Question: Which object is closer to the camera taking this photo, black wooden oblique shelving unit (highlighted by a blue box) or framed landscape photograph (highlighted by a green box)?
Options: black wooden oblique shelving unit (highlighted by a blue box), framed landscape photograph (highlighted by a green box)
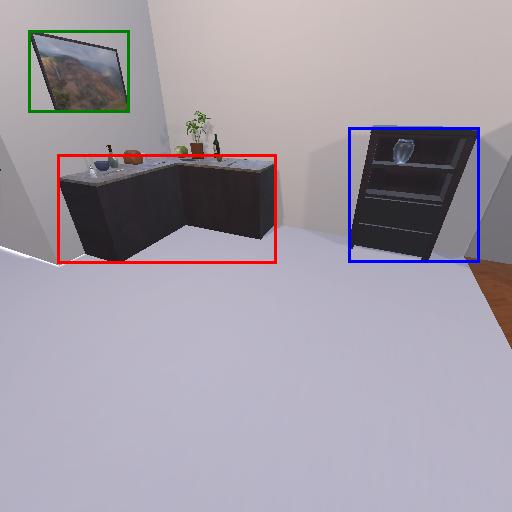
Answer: black wooden oblique shelving unit (highlighted by a blue box)